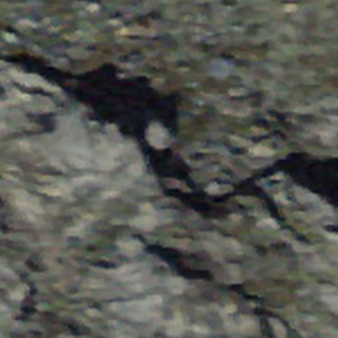
Label: other